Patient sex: M
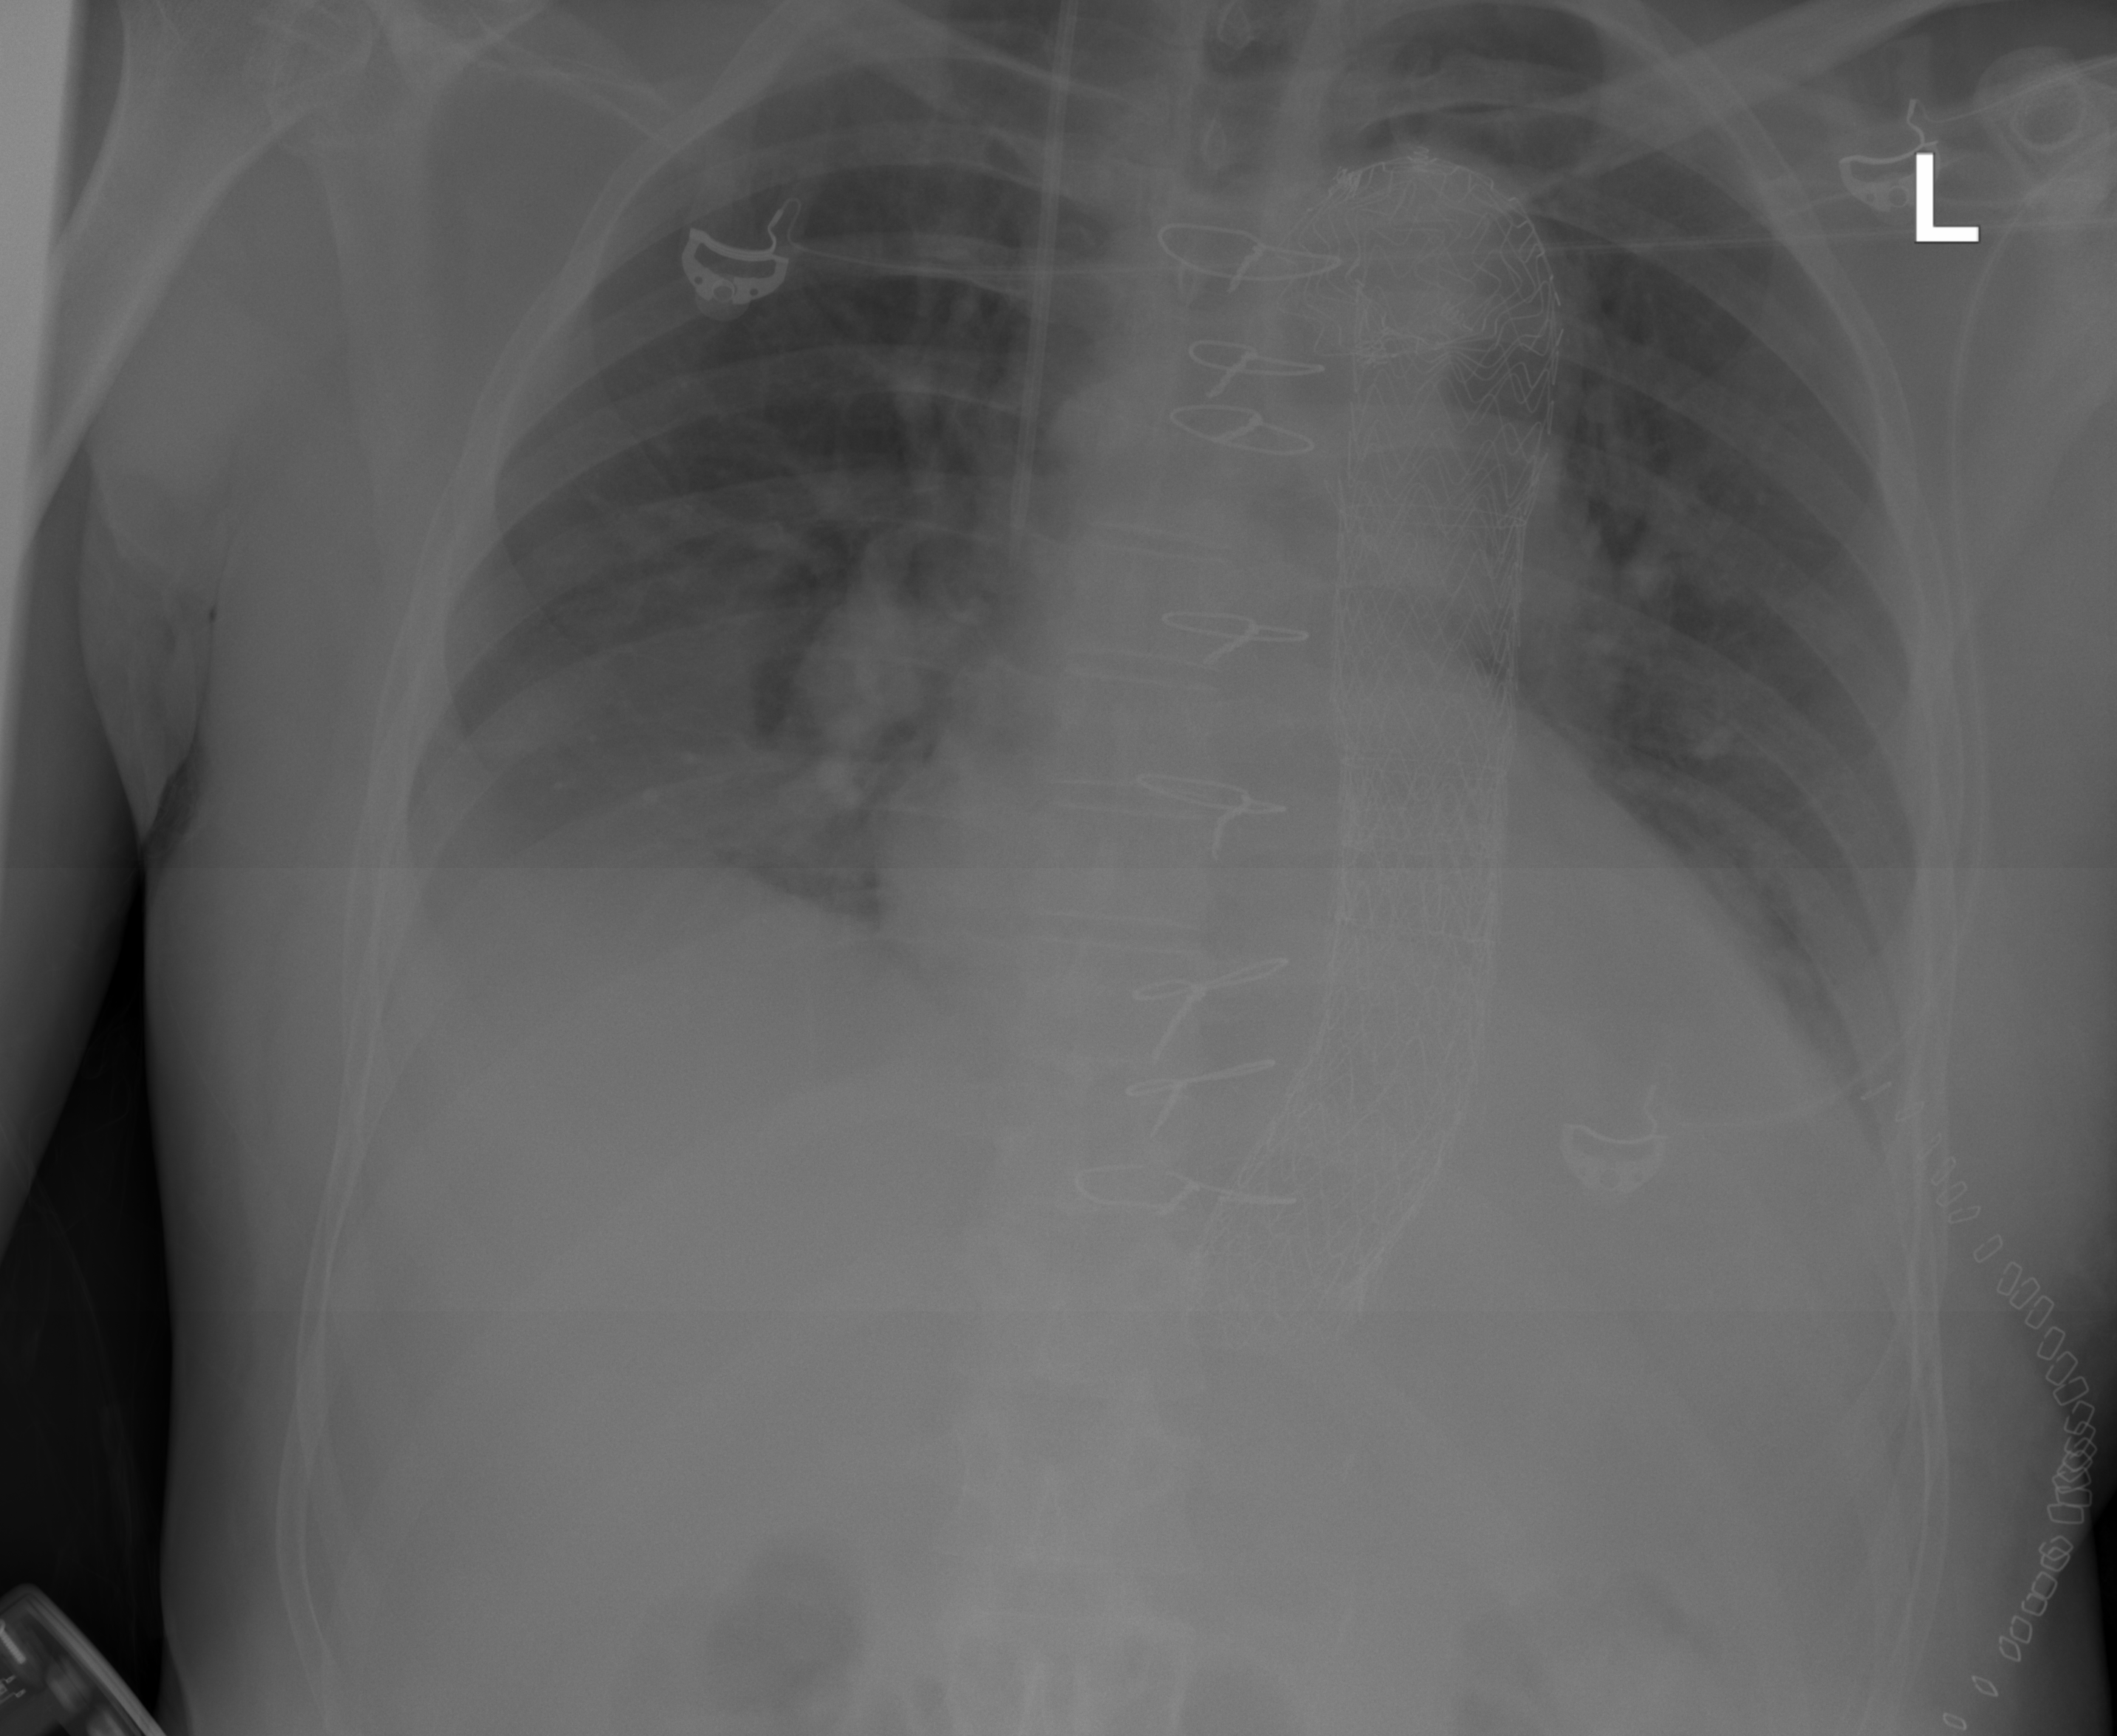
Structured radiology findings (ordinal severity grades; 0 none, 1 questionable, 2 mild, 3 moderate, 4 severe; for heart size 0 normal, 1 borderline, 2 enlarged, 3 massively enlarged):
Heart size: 2
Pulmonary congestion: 2
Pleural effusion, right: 2
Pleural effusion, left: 1
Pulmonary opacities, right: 0
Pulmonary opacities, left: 0
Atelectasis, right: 0
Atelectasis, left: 0